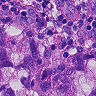
Metastatic tissue present: yes